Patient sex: F
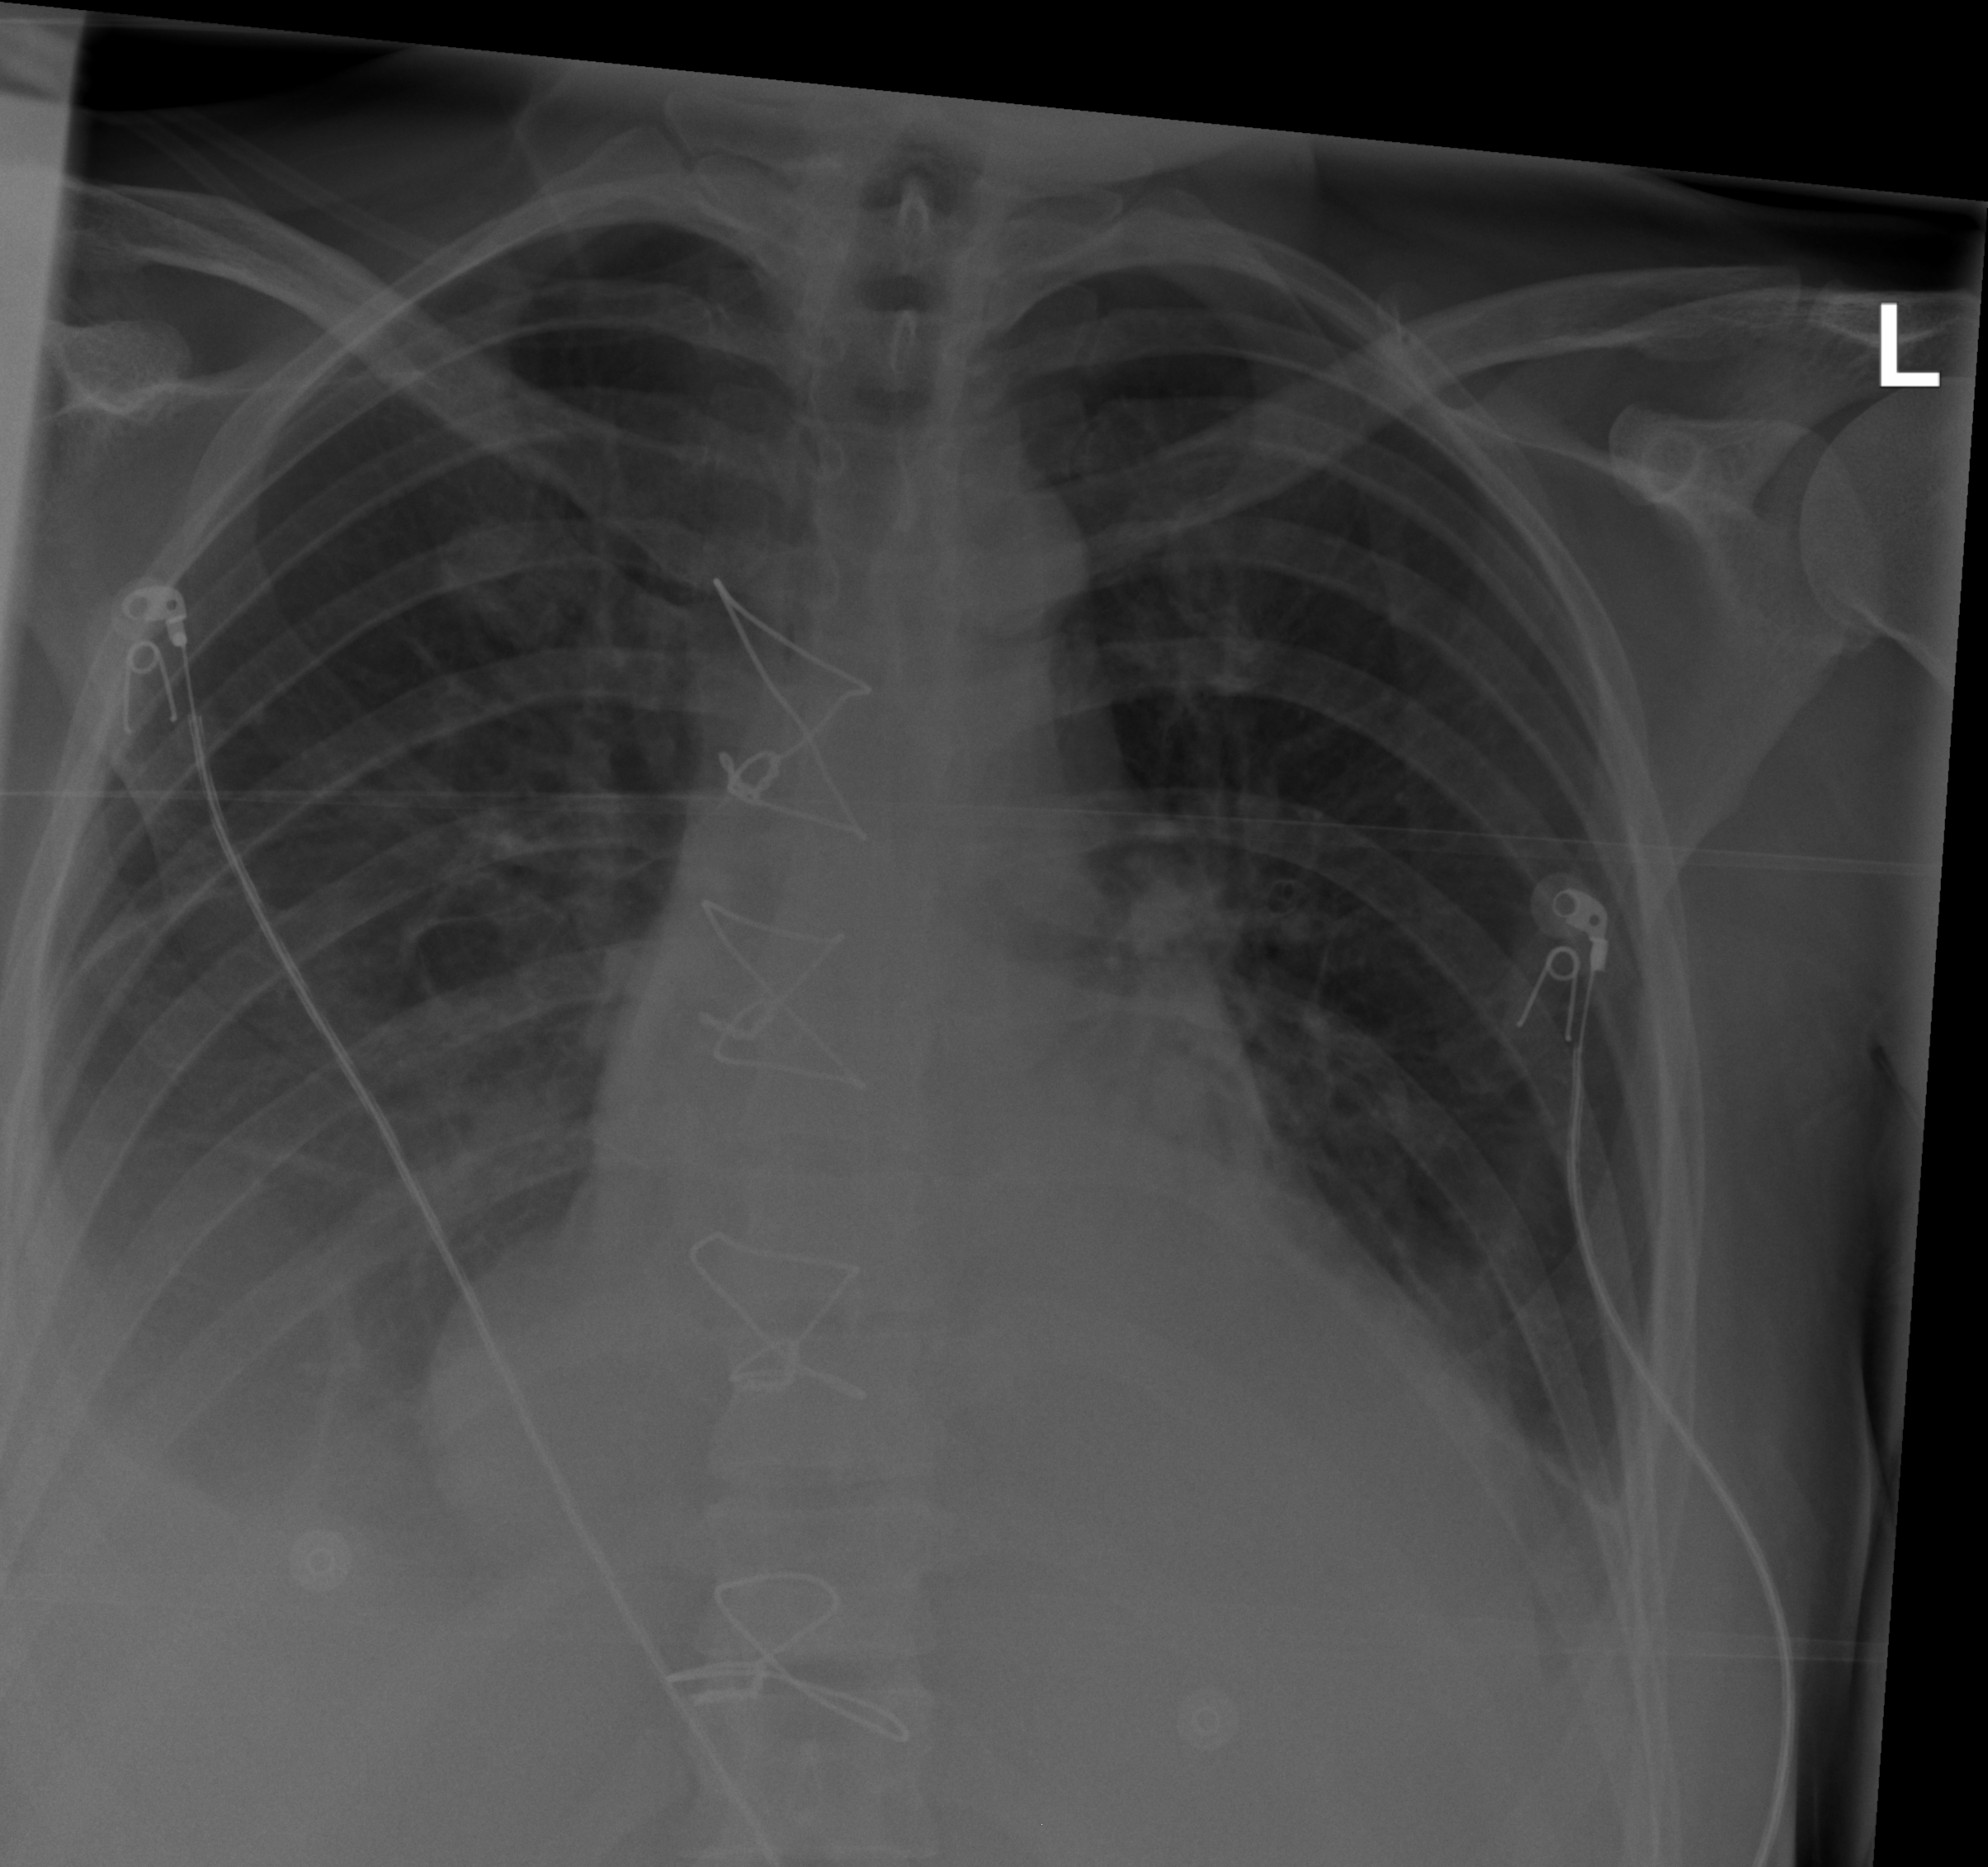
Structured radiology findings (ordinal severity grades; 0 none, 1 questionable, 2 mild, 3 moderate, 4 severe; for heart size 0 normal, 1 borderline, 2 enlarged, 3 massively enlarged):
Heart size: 1
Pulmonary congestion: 0
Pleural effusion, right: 3
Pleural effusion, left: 2
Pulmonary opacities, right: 0
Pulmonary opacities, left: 0
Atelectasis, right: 3
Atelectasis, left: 2